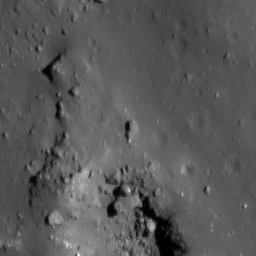
Pit: Tycho 17a
Host crater: Tycho
Host type: impact_melt
Lunar coordinates: latitude -43.085, longitude 348.242